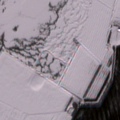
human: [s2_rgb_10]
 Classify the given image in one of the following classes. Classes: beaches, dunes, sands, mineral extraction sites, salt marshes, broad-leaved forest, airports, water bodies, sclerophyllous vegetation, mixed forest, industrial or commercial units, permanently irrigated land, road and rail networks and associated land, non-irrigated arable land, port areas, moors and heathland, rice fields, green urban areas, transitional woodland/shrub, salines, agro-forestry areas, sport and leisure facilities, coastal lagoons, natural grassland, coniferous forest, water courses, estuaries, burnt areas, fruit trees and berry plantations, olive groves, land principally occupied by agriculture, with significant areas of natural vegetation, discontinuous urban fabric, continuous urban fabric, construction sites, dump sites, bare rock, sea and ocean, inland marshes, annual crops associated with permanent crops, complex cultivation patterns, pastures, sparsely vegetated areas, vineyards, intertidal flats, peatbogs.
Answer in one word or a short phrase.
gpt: non-irrigated arable land, mixed forest, transitional woodland/shrub, peatbogs